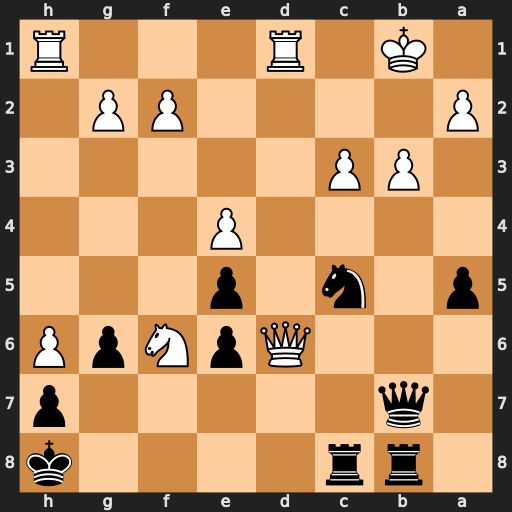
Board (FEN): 1rr4k/1q5p/3QpNpP/p1n1p3/4P3/1PP5/P4PP1/1K1R3R
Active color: b
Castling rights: -
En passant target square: -
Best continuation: Nxb3 Qd7 Nd2+ Kc2 Qb2+ Kd3 Rxc3+ Ke2 Nxe4+ Rd2 Qxd2+ Qxd2 Nxd2